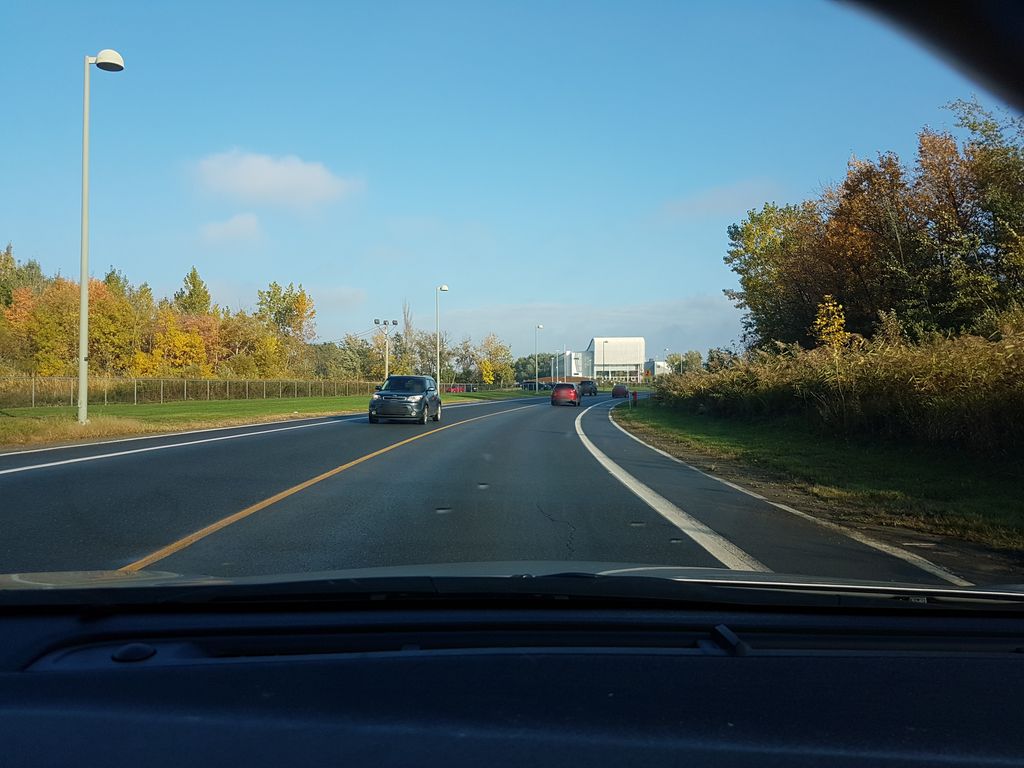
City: quebec_city